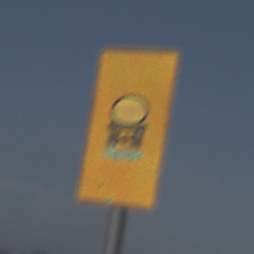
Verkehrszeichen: FahrzeugeMitWassergefaehrdenderLadungOhnePfeilsymbol
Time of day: Midday
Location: Outdoor (Nature)
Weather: PartlyCloudy
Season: NotSpecified
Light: Natural